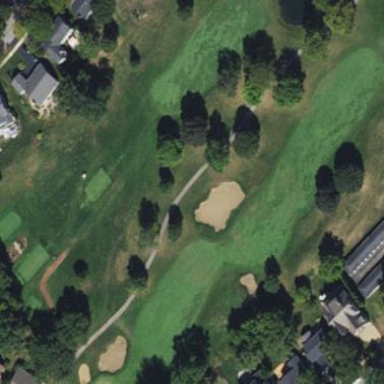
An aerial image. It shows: Well-maintained mown grass area used for golf. The golf fairway is part of recreation ground designated for leisure activities.